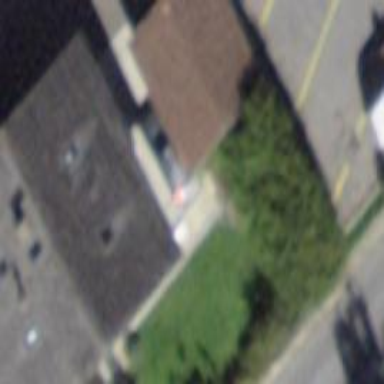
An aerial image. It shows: Garage building.